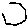
Label: hexagon